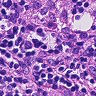
Metastatic tissue present: no